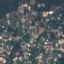
Land use / land cover class: Residential